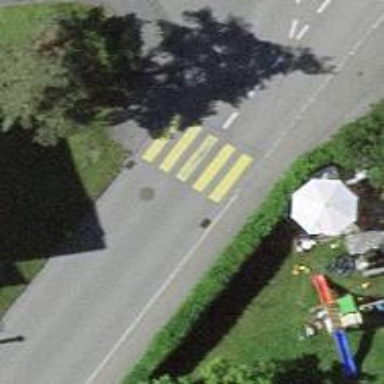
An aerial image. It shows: Uncontrolled zebra crossing with zebra markings.